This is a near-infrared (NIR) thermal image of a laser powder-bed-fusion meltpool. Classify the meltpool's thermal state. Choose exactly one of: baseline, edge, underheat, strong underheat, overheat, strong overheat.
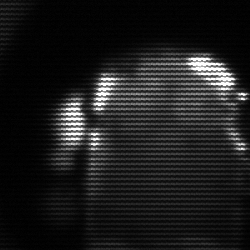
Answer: baseline